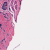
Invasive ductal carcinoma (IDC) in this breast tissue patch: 1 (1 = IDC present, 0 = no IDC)